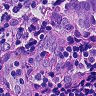
Metastatic tissue present: yes